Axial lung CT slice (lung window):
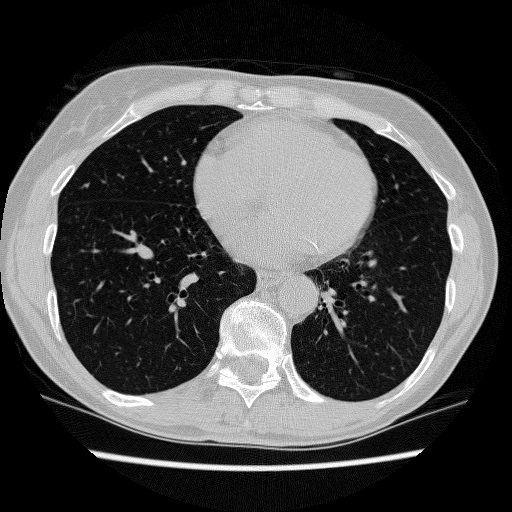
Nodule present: no